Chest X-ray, PA view. Patient: 55 years old, sex M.
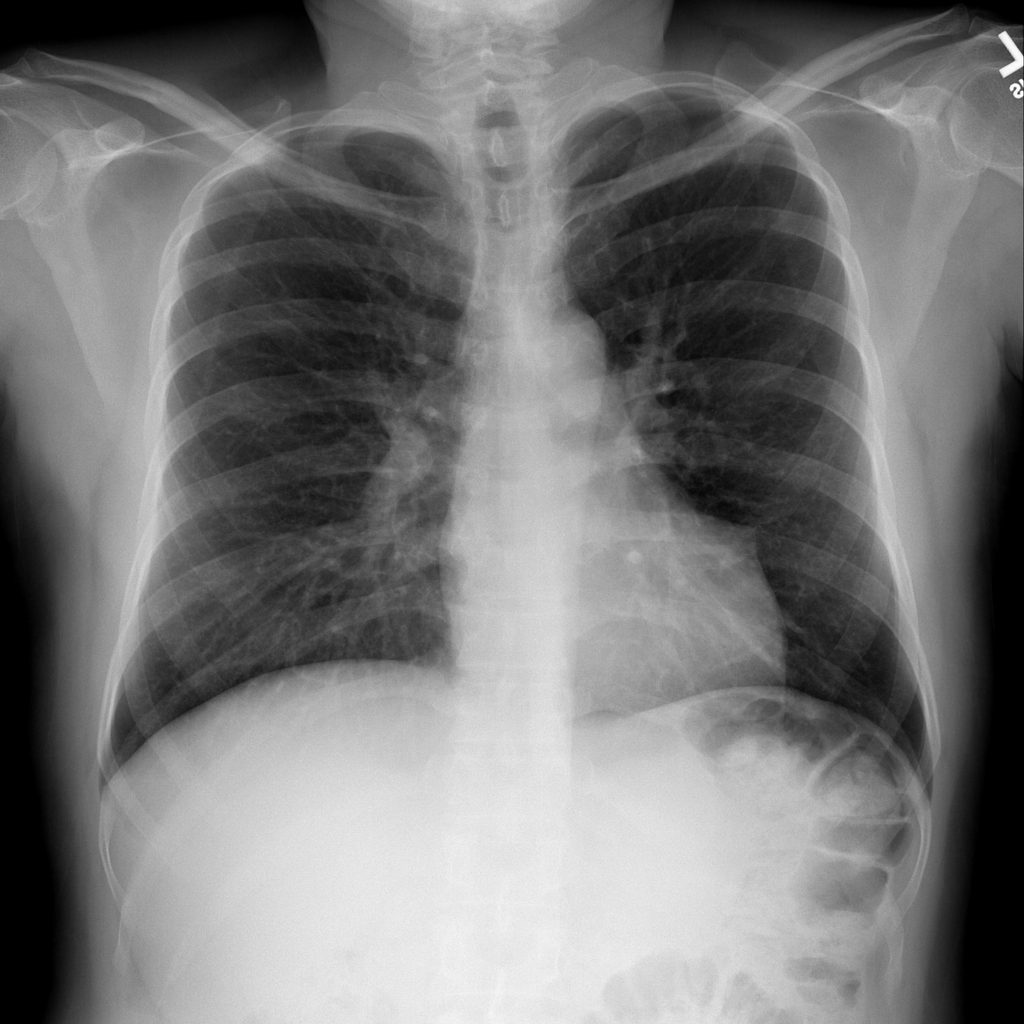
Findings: No Finding